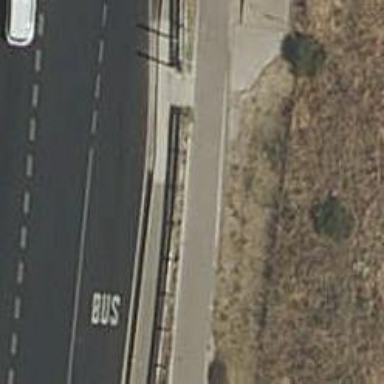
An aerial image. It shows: Bus stop with shelter. It is platform for public transport.